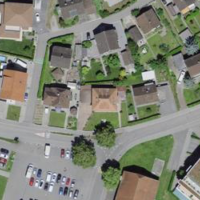
EUNIS habitat code: 54
Species observed at this site:
Dianthus armeria
Prunus padus